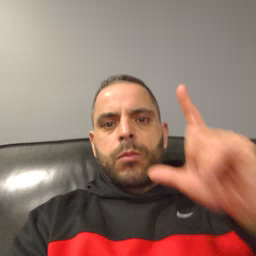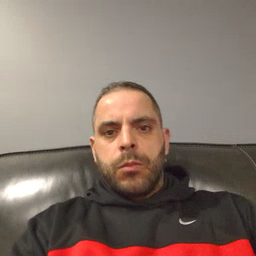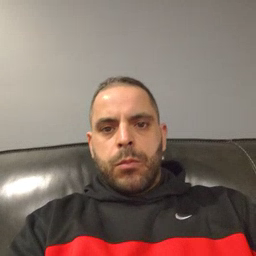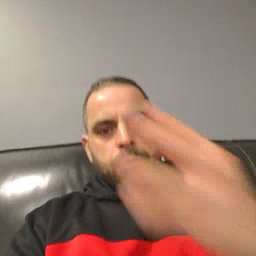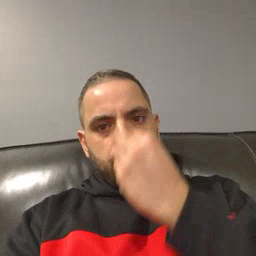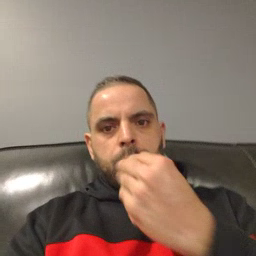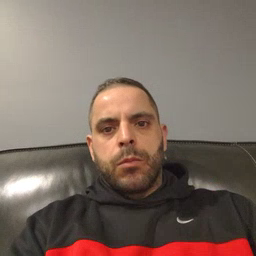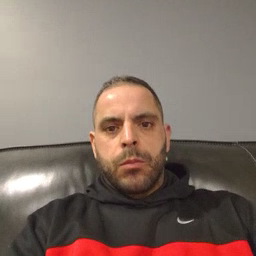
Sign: sleepy